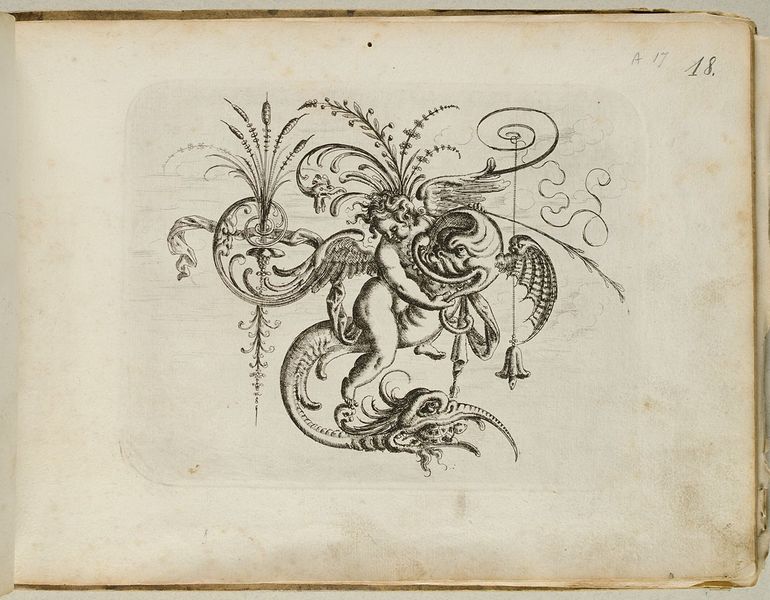
Titel: Putto, Blatt aus dem 'Neuw Grotteßken Buch'
Künstler: Christoph Jamnitzer
Standort: Hamburg
Institution: Museum für Kunst und Gewerbe Hamburg
Schlagwörter: flügel, weiß, blumen, hintergrund, schwarz, zeichnung, alt, federn, gräser, blatt, pflanzen, reiter, engel, reiten, papier, grafik, graphik, ornamente, fotografie, photographie, kohle, druck, druckgraphik, druckgrafik, radierung, stich, dämon, gestalten, verziert, teufel, fabelwesen, putten, ungeheuer, drache, fische, amoretten, monster, groteske, zeichung, wasserzeichen, fabeltier, fabeltiere, zwitterwesen, monstrum, reiterbildnis, knorpelwerk, reproduktionen, 17, 18., 18, druckerzeugnisse, 187, pflanzenornamente, schildkröten, ornamentstich, vorlageblätter, a17